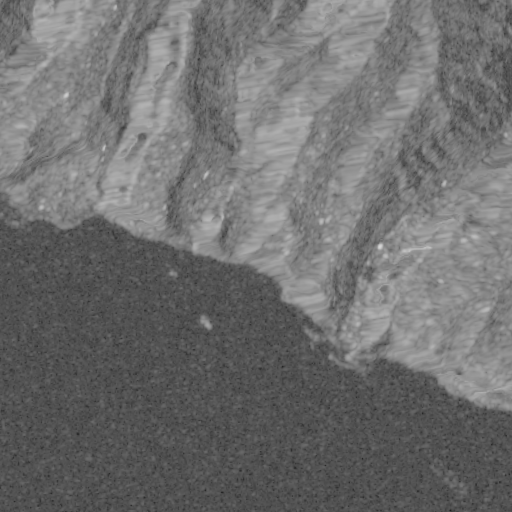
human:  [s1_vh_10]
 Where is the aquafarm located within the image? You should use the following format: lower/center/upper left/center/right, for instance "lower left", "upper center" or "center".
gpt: The aquafarm is located in the lower right of the image.
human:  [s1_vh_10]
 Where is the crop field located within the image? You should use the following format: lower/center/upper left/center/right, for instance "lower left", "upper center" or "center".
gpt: The crop field is located in the lower right of the image.
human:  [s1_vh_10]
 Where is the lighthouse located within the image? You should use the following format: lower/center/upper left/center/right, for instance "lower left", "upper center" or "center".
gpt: The lighthouse is located in the lower right of the image.
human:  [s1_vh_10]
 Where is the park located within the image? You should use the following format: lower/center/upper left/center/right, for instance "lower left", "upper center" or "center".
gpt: The park is located in the center right of the image.
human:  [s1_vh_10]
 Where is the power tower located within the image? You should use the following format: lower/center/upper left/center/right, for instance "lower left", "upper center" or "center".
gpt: The power tower is located in the upper right of the image.
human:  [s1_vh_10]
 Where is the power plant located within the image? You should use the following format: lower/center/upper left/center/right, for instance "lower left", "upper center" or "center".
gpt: There is no power plant in the image.

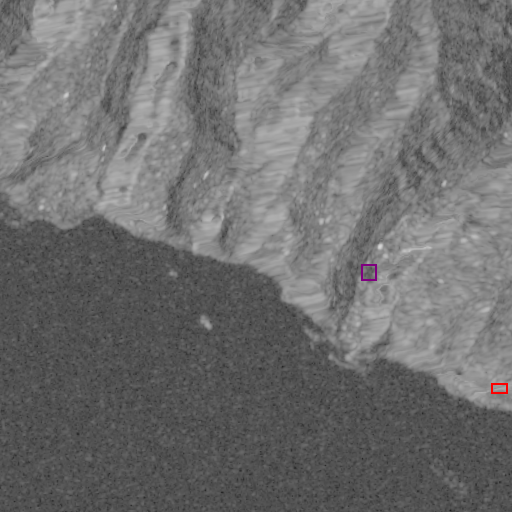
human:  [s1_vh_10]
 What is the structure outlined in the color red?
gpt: The structure outlined in red is a crop field.
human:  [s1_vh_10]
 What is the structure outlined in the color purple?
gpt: The structure outlined in purple is a park.
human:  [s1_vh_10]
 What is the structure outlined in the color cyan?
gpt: There is no cyan outline.